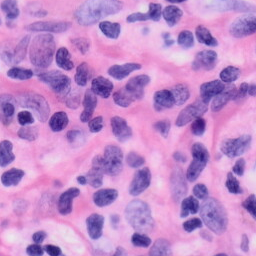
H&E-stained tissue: Skin